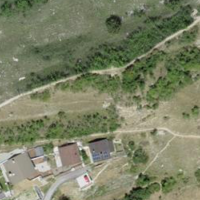
EUNIS habitat code: 45
Species observed at this site:
Clinopodium vulgare
Parus major
Melanargia galathea
Phoenicurus ochruros
Lasiommata maera
Garrulus glandarius
Vicia tenuifolia
Lanius collurio
Melitaea didyma